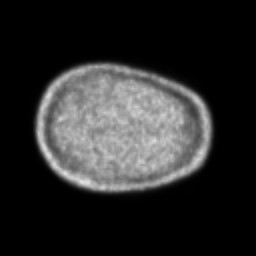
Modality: PET
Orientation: axial
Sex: female
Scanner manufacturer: ge